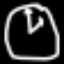
Label: clock